Question: I would like to being able to see a td value based on the row that a 'submit' button is in.
Here is my html code
'''
<?php foreach($books as $booklist) : ?>
<tr>
<form action = "." method = "post">
<input type="hidden" name="action" value="addtocart" >
<td><img height="50" width="50" src=<?php echo "/../../product_manager/uploads/".$booklist['productimage']; ?>></td>
<td><?php echo $booklist['name']; ?></td>
<td><?php echo $booklist['version']; ?></td>
<td><?php echo $booklist['releaseDate']; ?></td>
<td><?php echo $booklist['price']; ?></td>
<td><?php echo $booklist['quantity']; ?></td>
<td><input name="submit" type="submit" value = 'Add to cart'/><td>
</form>
</tr>
<?php endforeach; ?>
'''
And here is my controller
'''
if($action == 'addtocart'){
echo $booklist['name'];
}
'''
My problem is that it is echoing the last row only. If I echo version, price etc, it only echos the product named test. How can I get it to echo based on the submit button row? Also I'd like to keep it strictly php or html only.
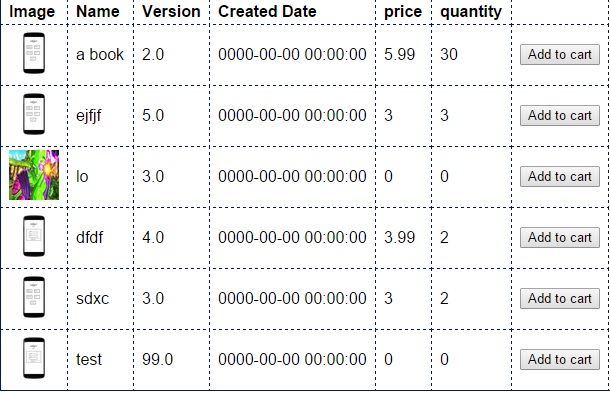
Answer: You can give the submit button an array based name such as name="submit[0]". That way you can use a counter variable in your loop to assign the value to the submit button and determine which button was pressed.
The above is my recommendation which you should use with a single form element. According to the HTML standards, a form should not be contained in a tr element, only in a td element. Therefore your form element should be contain your table and not the other way around.
Instead of a for loop, you can also try reading the value as:
'''
$arr = array_keys($_POST['submit']);
echo $arr[0];
'''